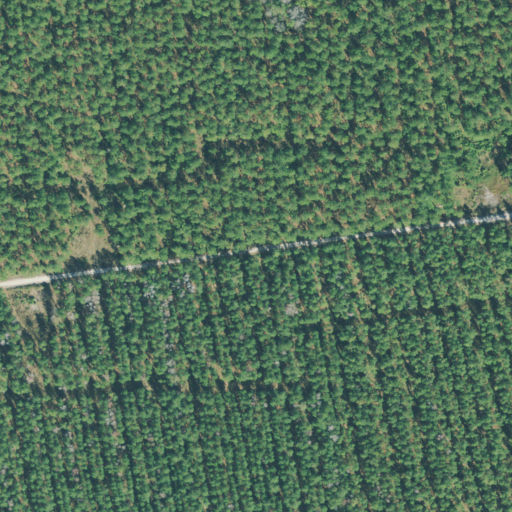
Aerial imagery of plain(s) in Georgia named Olmstead Pasture containing evergreen forest, open development, low intensity development, woody wetlands, and mixed forest